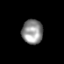
Tissue: prostate
Cell type: Fibroblasts
Senescence score: 0.9017
Nuclear area (px): 496
Mean DAPI intensity: 146.117